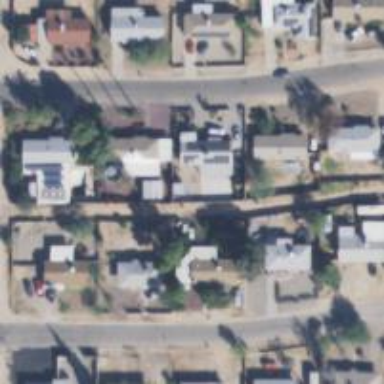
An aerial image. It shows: Alley classified as service road.